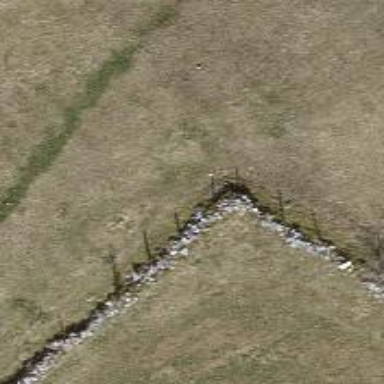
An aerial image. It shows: Wall is shown in the image.